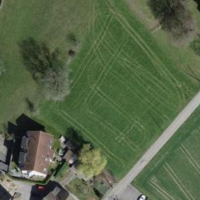
EUNIS habitat code: 24
Species observed at this site:
Pseudochorthippus parallelus